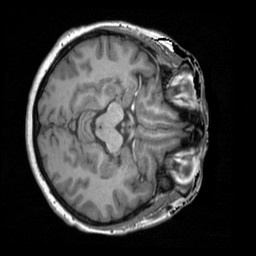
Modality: T1w
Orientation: axial
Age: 59
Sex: female
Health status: ill
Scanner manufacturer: siemens
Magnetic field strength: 3 T
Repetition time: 1.9 s
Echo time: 0.00247 s